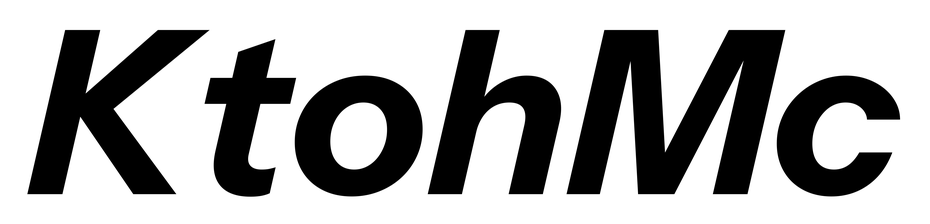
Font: InstrumentSans-Italic_Bold_Italic